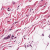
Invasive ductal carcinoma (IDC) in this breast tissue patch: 0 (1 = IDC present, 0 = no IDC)